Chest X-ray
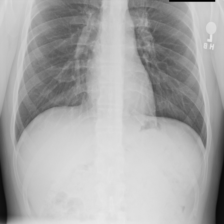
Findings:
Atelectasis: negative
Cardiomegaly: negative
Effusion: negative
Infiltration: negative
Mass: negative
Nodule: negative
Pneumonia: negative
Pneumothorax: negative
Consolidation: negative
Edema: negative
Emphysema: negative
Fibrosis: negative
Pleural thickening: negative
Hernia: negative